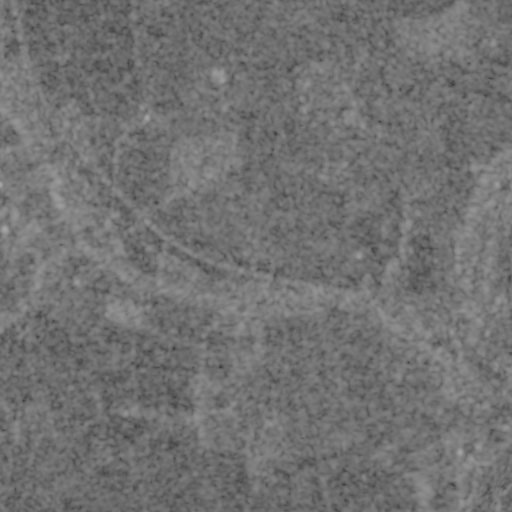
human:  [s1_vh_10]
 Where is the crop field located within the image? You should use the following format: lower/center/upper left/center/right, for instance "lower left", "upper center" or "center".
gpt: The crop field is located in the lower center of the image.
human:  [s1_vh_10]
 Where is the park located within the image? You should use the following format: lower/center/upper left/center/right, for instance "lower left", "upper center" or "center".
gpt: The park is located in the lower right of the image.
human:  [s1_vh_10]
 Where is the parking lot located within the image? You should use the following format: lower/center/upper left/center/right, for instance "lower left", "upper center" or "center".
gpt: The parking lot is located in the lower right of the image.
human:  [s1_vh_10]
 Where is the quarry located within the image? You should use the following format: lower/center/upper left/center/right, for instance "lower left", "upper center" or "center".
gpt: The quarry is located in the upper right of the image.
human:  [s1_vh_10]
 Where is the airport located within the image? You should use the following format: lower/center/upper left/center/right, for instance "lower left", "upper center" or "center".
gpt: There is no airport in the image.

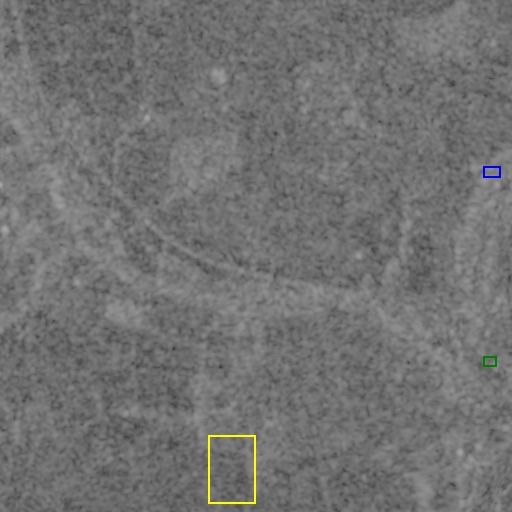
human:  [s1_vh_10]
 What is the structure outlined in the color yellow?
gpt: The structure outlined in yellow is a crop field.
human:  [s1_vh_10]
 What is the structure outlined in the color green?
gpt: The structure outlined in green is a park.
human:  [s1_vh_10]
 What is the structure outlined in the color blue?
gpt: The structure outlined in blue is a quarry.
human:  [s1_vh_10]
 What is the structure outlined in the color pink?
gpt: There is no pink outline.